Interaction volume radius: 5 \u00c5
Interaction volume height: 25 \u00c5
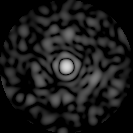
Disorder parameter: 0.8475